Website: bh-photo
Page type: store-pickup
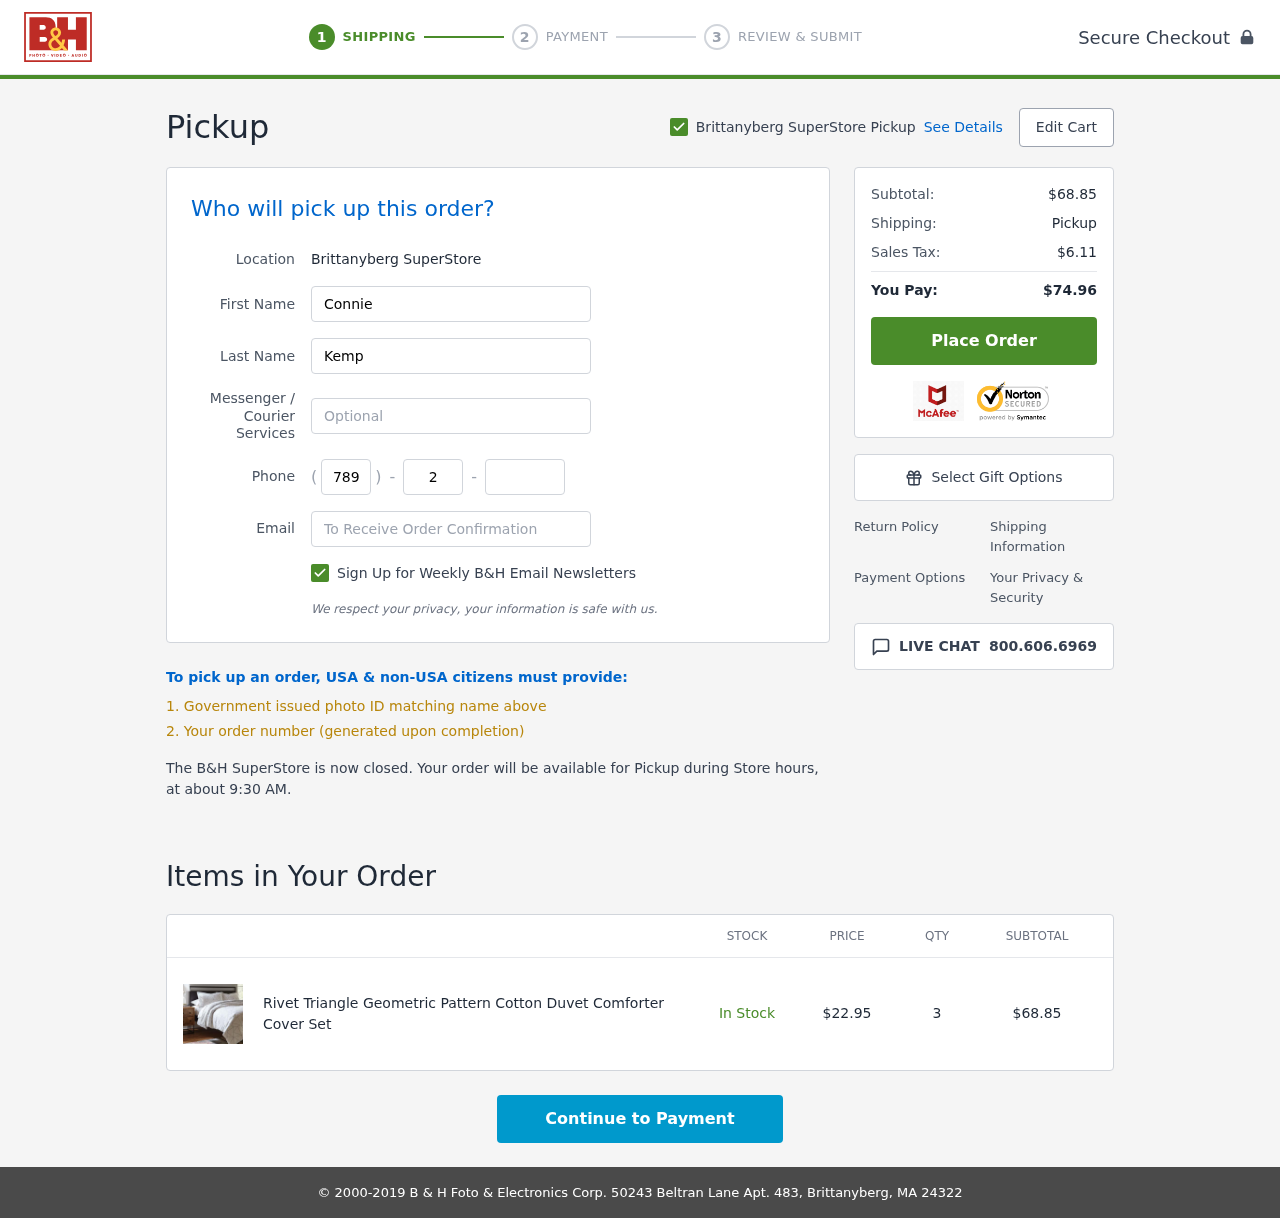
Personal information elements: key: PII_EMAIL
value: connie.kemp@gmail.com
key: PII_FIRSTNAME
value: Connie
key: PII_LASTNAME
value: Kemp
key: PII_LOCATION1_CITY
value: Brittanyberg SuperStore Pickup
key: PII_LOCATION1_CITY
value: Brittanyberg SuperStore
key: PII_PHONE_AREA
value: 789
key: PII_PHONE_PREFIX
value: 221
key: PII_PHONE_SUFFIX
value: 9929
Product elements: key: PRODUCT1_NAME
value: Rivet Triangle Geometric Pattern Cotton Duvet Comforter Cover Set
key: PRODUCT1_PRICE
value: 22.95
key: PRODUCT1_QUANTITY
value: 3
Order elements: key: ORDER_SUBTOTAL
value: $68.85
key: ORDER_TAX
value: $6.11
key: ORDER_TOTAL
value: $74.96